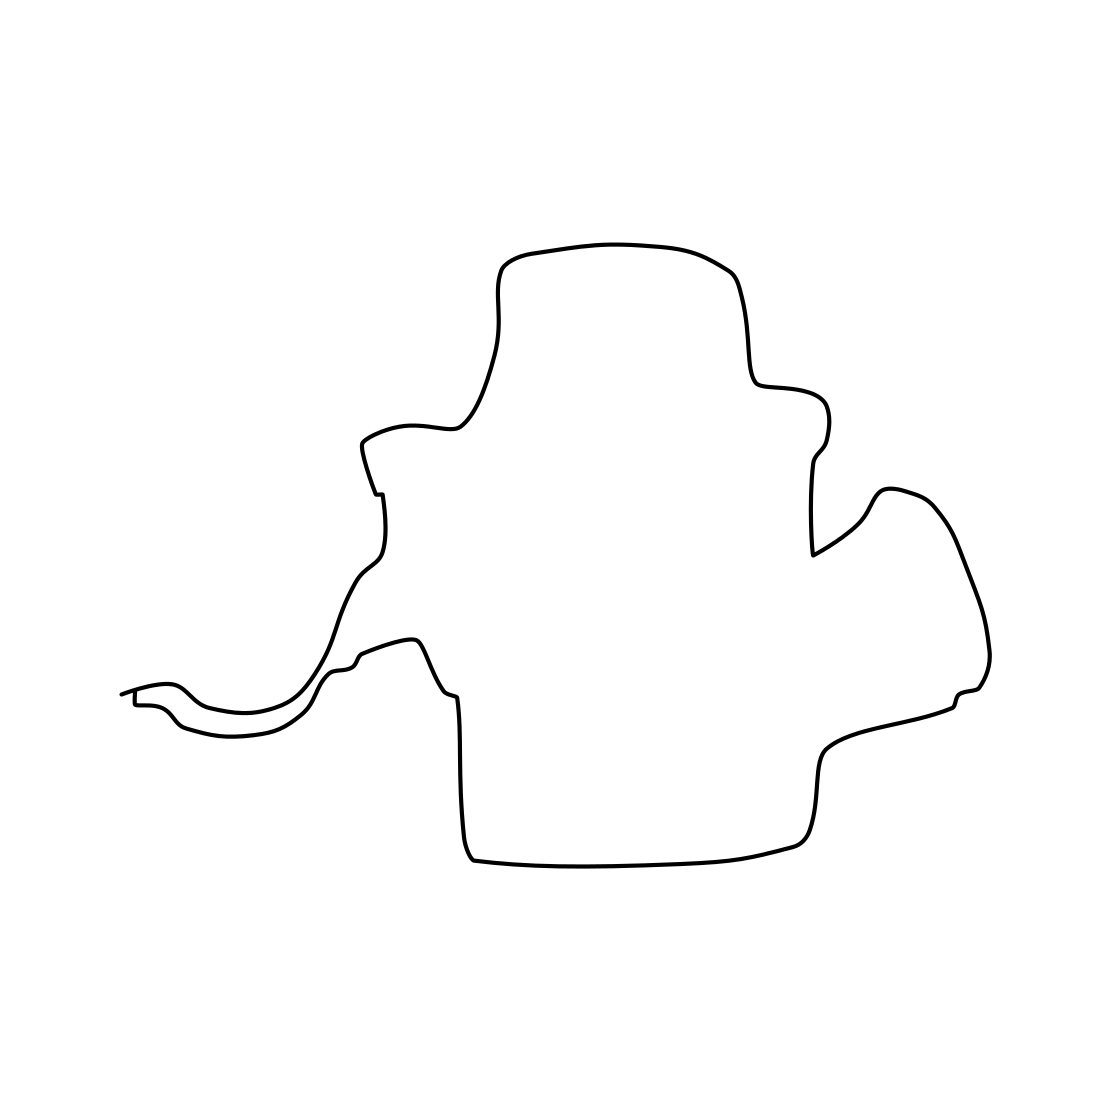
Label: teapot